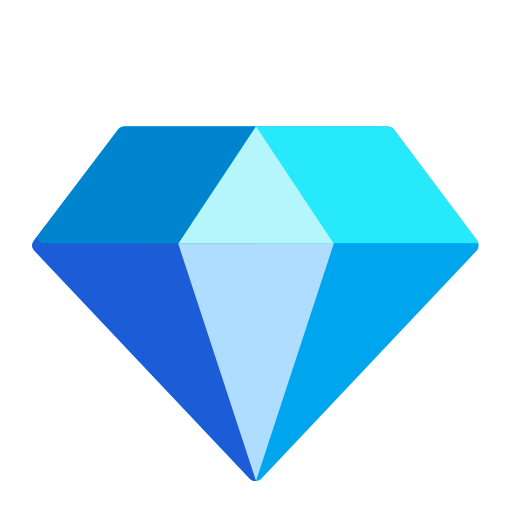
gem stone flat